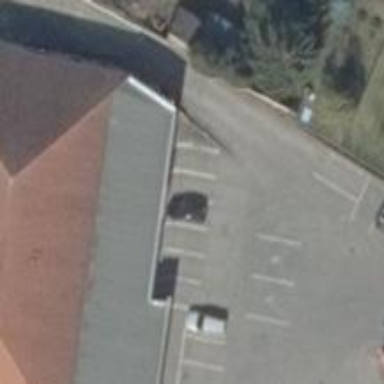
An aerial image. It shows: Parking aisle designated as service road.